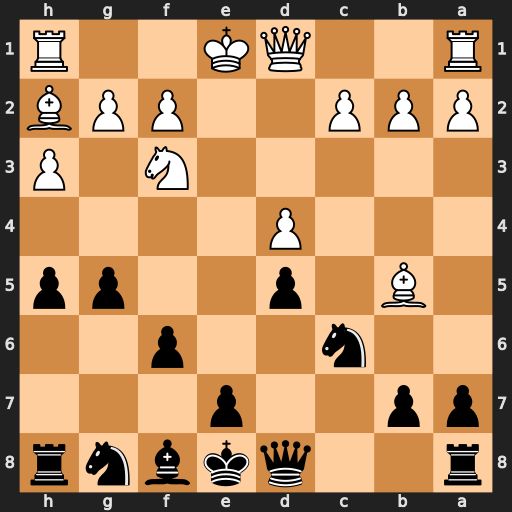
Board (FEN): r2qkbnr/pp2p3/2n2p2/1B1p2pp/3P4/5N1P/PPP2PPB/R2QK2R
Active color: b
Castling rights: KQkq
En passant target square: -
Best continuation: Qa5+ c3 Qxb5